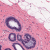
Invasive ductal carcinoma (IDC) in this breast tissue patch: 0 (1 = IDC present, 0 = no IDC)